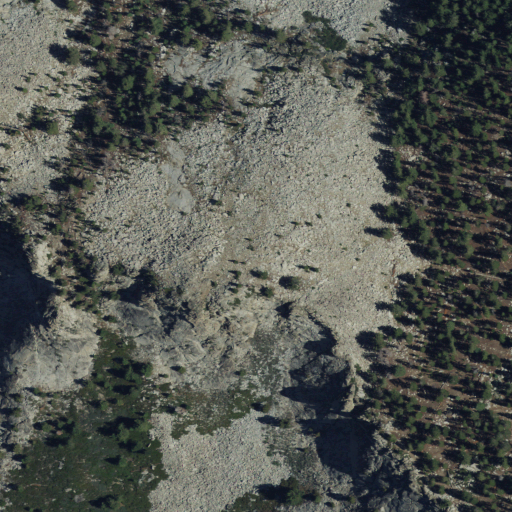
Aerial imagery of mountain in California named Avalanche Peak containing shrub, evergreen forest, barren land, and grassland